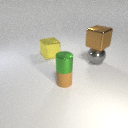
large brown metal cube above large gray metal sphere